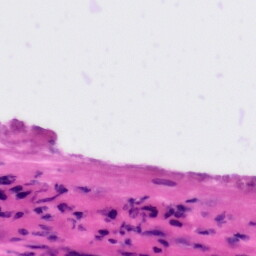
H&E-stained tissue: Tonsil